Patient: sex M, age 58
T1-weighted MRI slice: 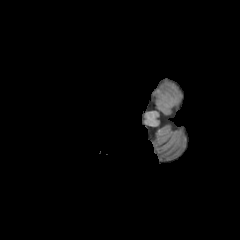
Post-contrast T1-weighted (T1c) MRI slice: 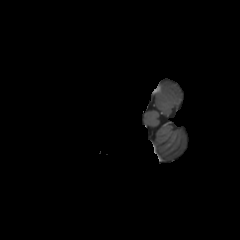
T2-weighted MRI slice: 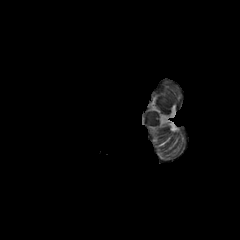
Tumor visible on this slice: no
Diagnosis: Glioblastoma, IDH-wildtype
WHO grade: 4